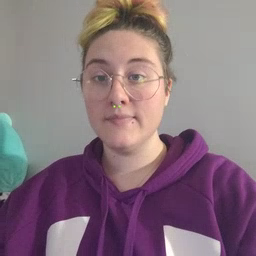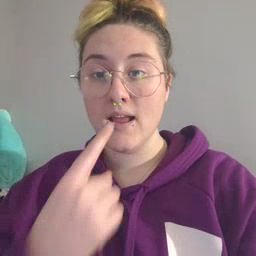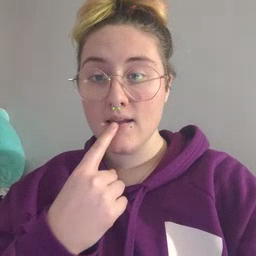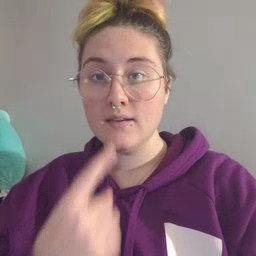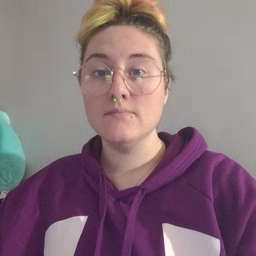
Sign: tongue